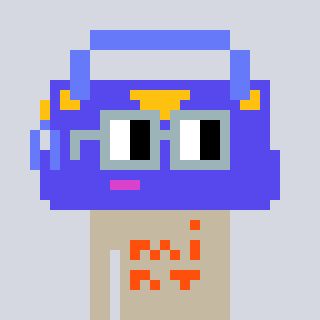
a pixel art character with square dark gray glasses, a bag-shaped head and a bege-colored body on a cool background